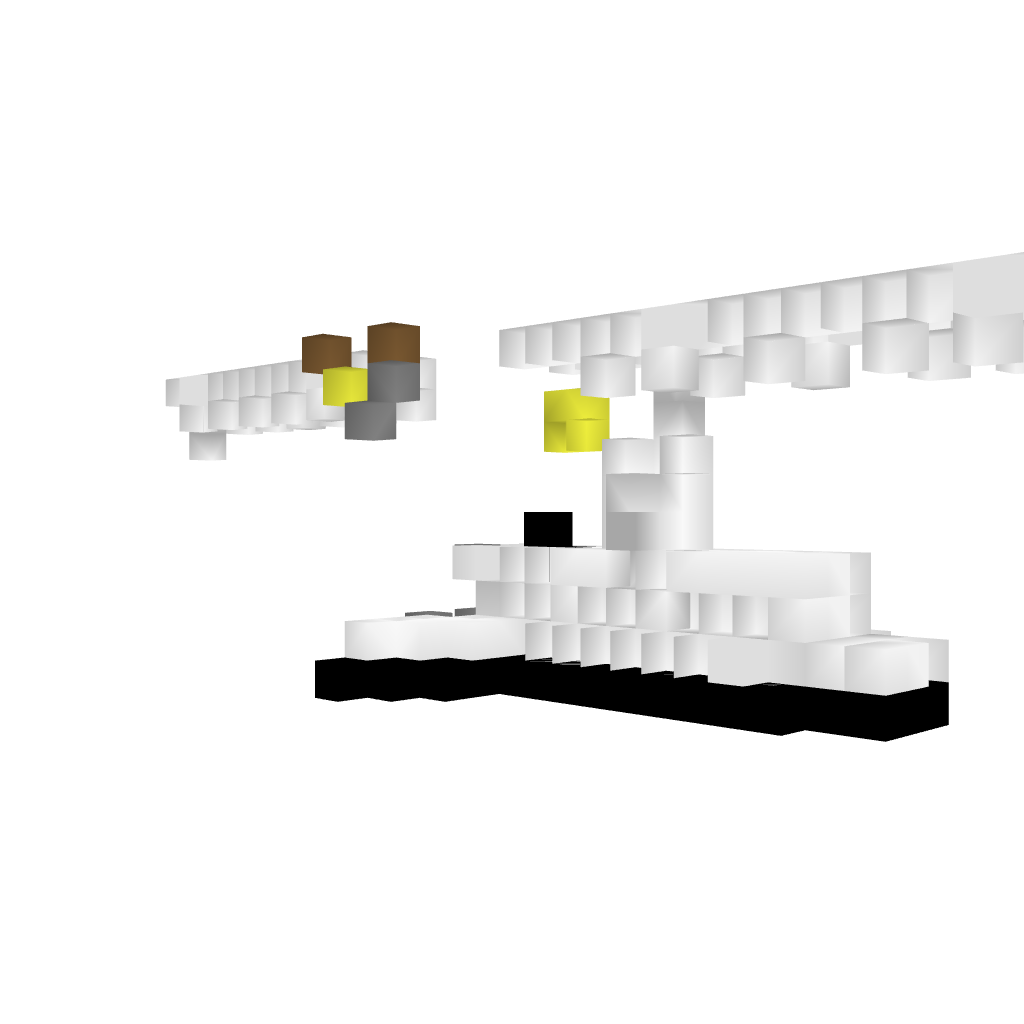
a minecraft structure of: space lab bad low quality